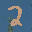
Label: 2